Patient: sex F, age 72
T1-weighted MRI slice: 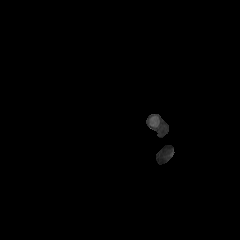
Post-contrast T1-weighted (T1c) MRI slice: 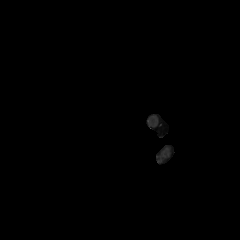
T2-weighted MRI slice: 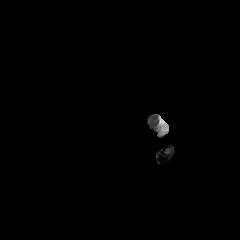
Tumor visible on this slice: no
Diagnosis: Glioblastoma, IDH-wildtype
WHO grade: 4